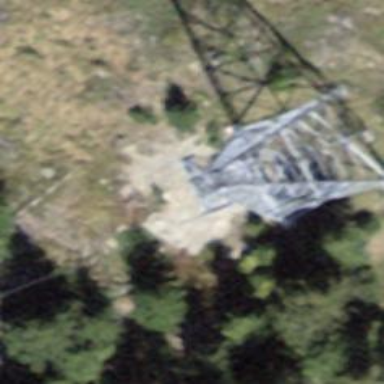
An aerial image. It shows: Pylon for aerialway.